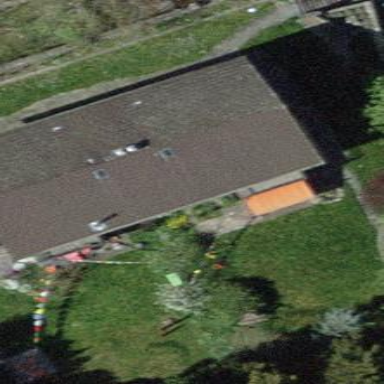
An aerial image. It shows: Building with gabled roof made of roof tiles.